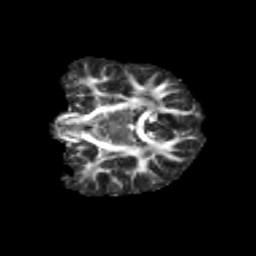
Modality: FA
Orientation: coronal
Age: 12
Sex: male
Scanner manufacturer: siemens
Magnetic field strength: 3 T
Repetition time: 3.8 s
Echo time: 0.07 s